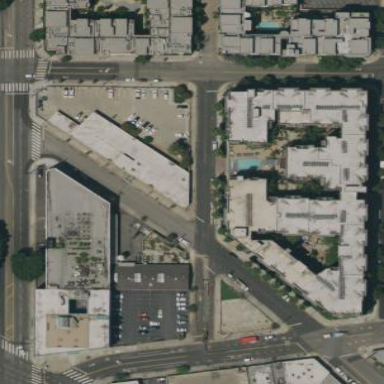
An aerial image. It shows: Building.